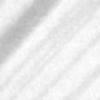
Label: change